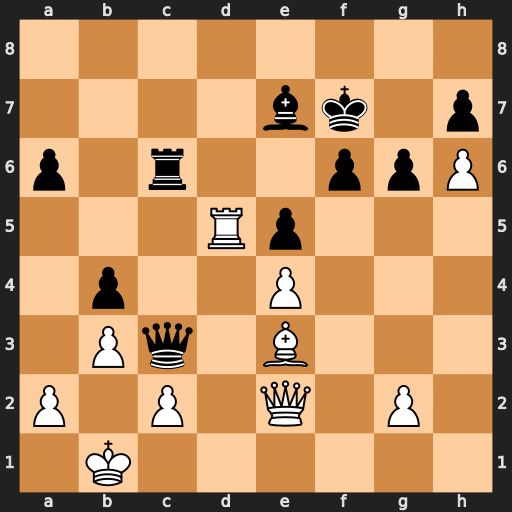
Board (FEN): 8/4bk1p/p1r2ppP/3Rp3/1p2P3/1Pq1B3/P1P1Q1P1/1K6
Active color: w
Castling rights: -
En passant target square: -
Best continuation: Rd3 Qxc2+ Qxc2 Rxc2 Kxc2